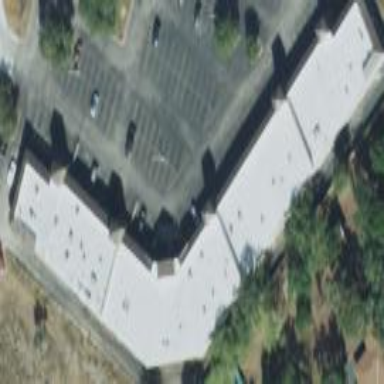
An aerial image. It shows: Strip center mall building.